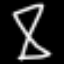
Label: hourglass